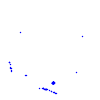
Particle: proton